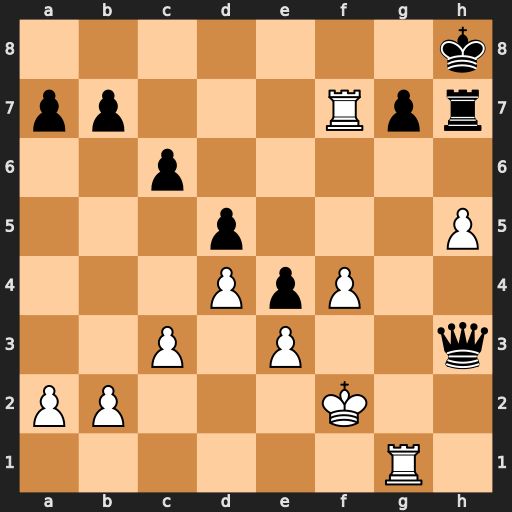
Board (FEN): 7k/pp3Rpr/2p5/3p3P/3PpP2/2P1P2q/PP3K2/6R1
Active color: w
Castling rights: -
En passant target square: -
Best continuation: Rf8#